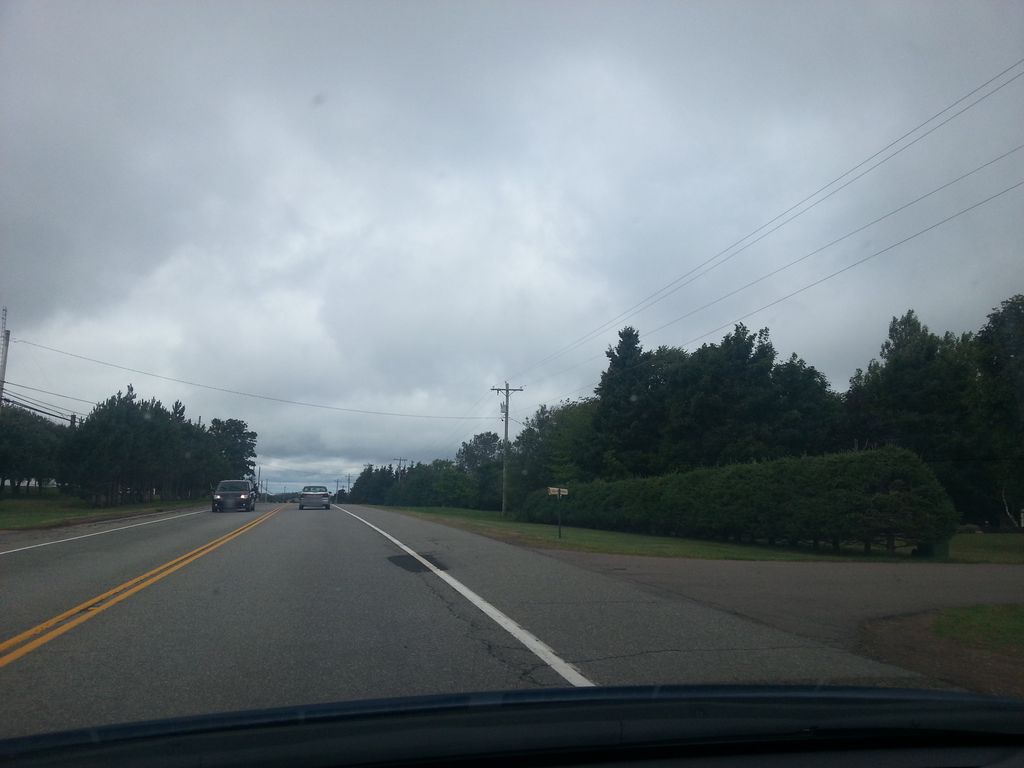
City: charlottetown